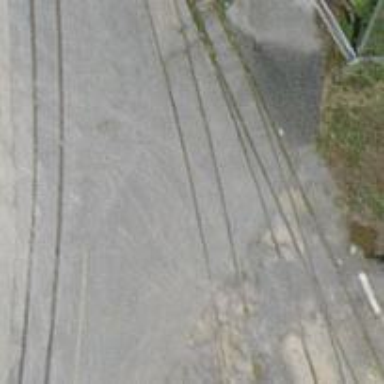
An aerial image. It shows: Railway level crossing.